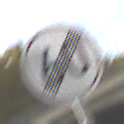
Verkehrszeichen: EndeGeschwindigkeit60
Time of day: MorningAfternoon
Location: Outdoor (Suburban)
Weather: PartlyCloudy
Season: NotSpecified
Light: Natural